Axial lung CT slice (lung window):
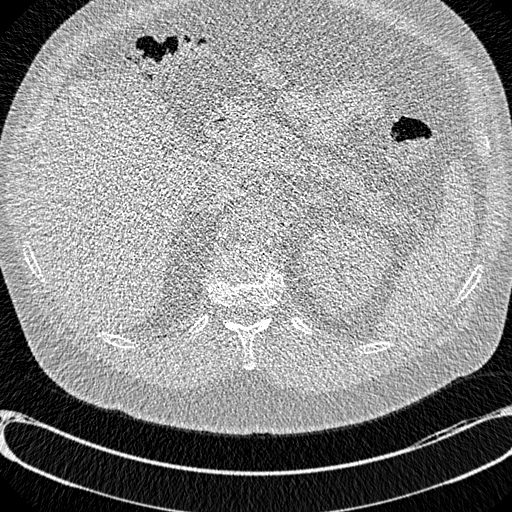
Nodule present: no